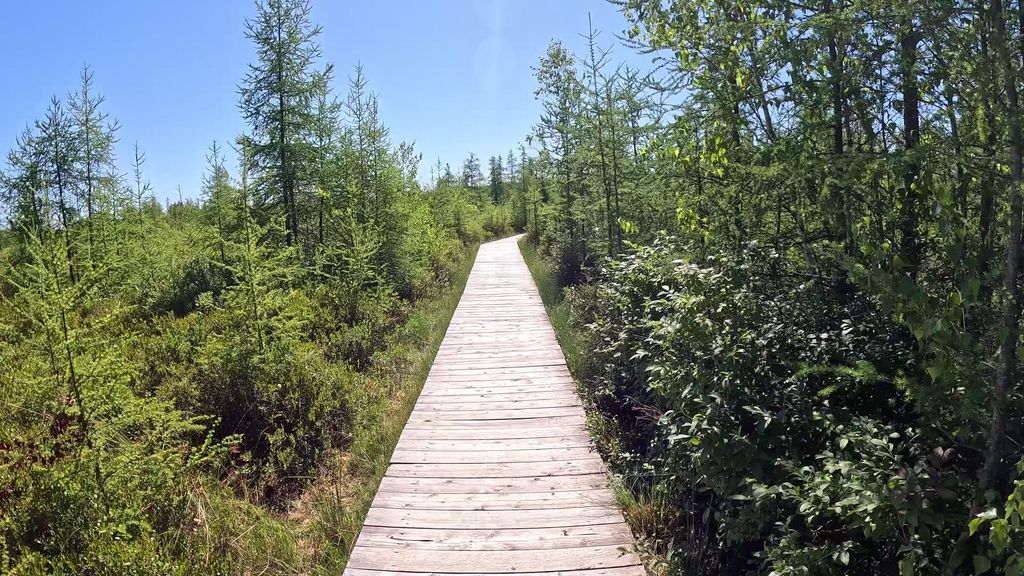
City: ottawa-gatineau